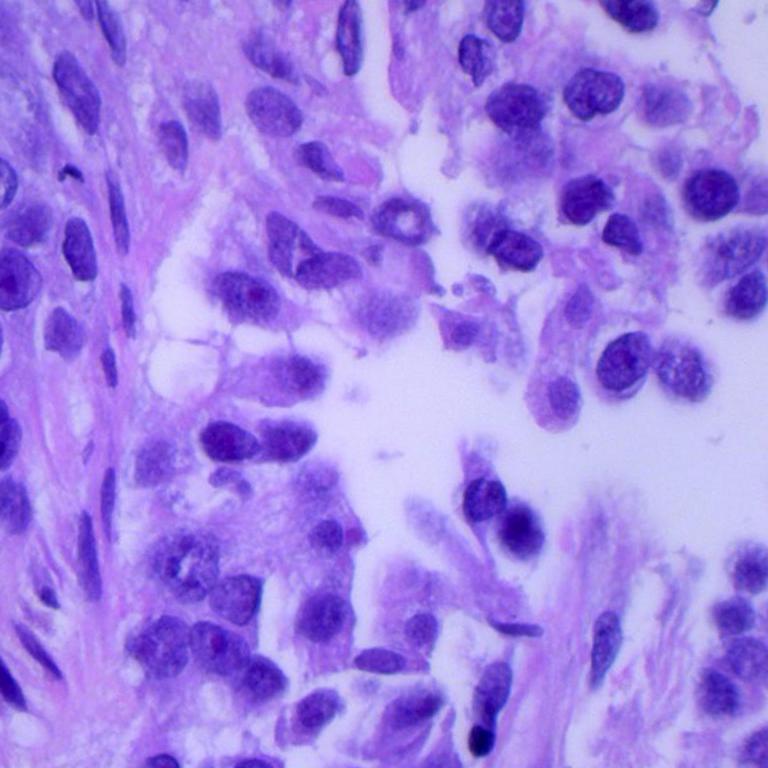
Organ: lung
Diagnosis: adenocarcinomas